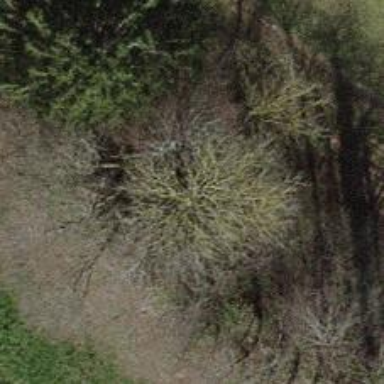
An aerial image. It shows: Tree in garden.